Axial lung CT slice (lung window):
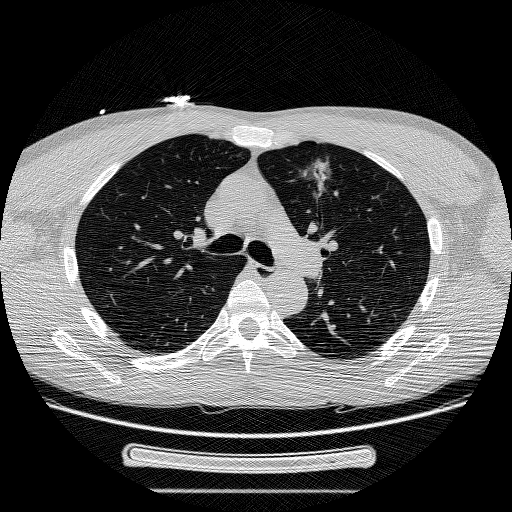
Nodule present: yes
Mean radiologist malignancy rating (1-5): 4.333